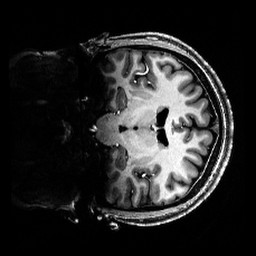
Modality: T1w
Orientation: coronal
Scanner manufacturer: siemens
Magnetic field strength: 6.98 T
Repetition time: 5 s
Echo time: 0.00343 s